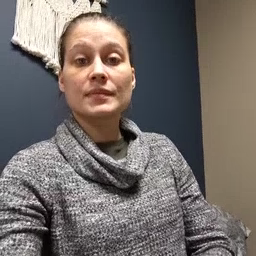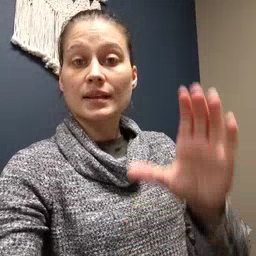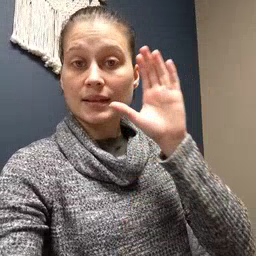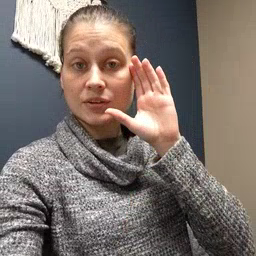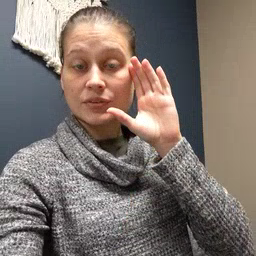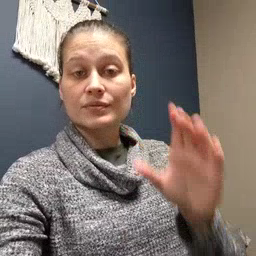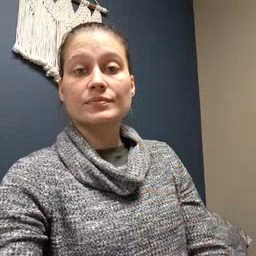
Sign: hear